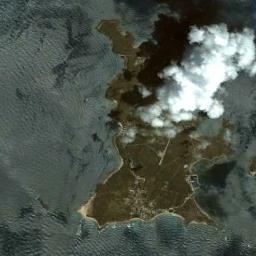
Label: island